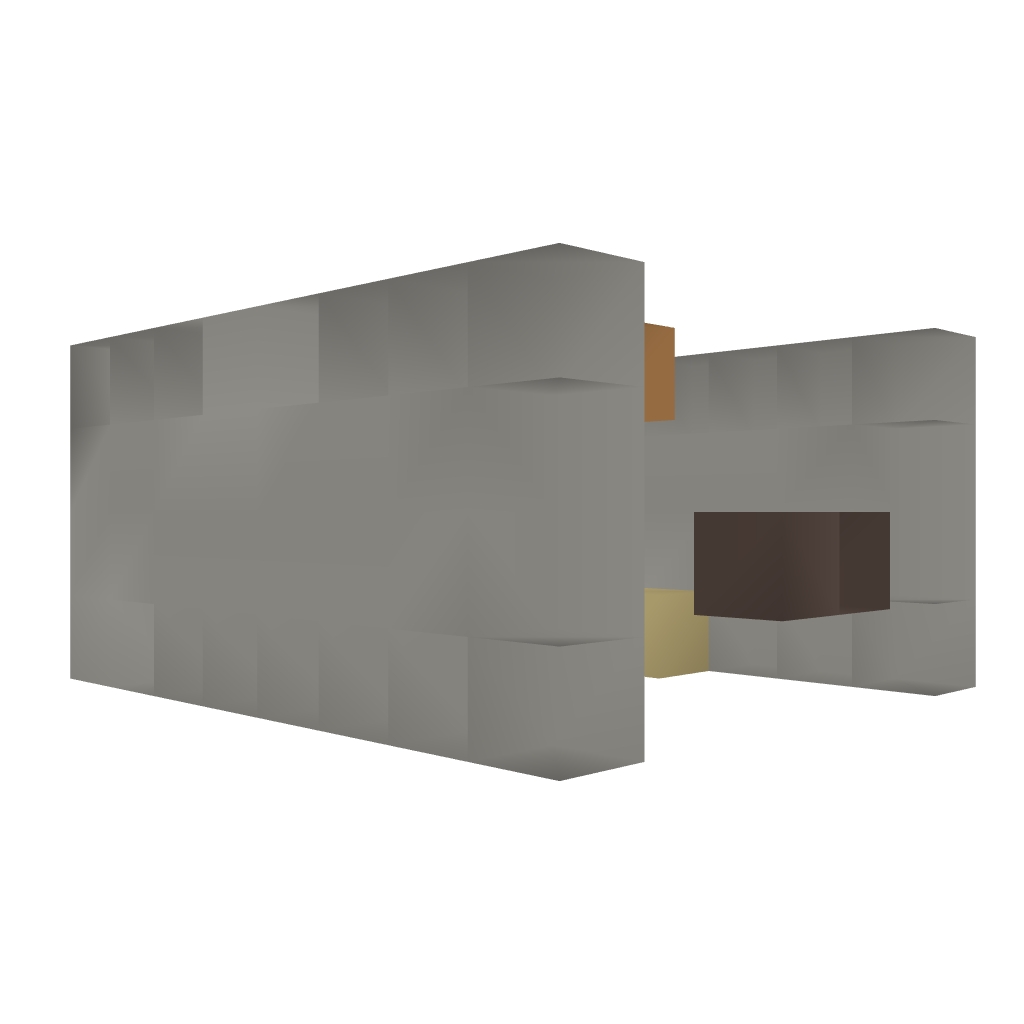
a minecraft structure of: Mini Apple Store